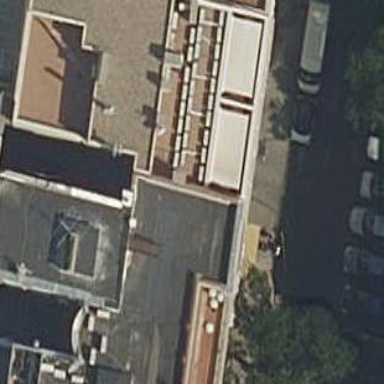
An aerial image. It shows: Hotel building.